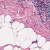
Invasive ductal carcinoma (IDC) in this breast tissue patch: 1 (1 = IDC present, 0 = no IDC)